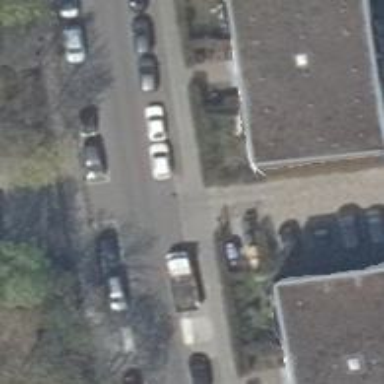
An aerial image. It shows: Smooth asphalt road in residential area.